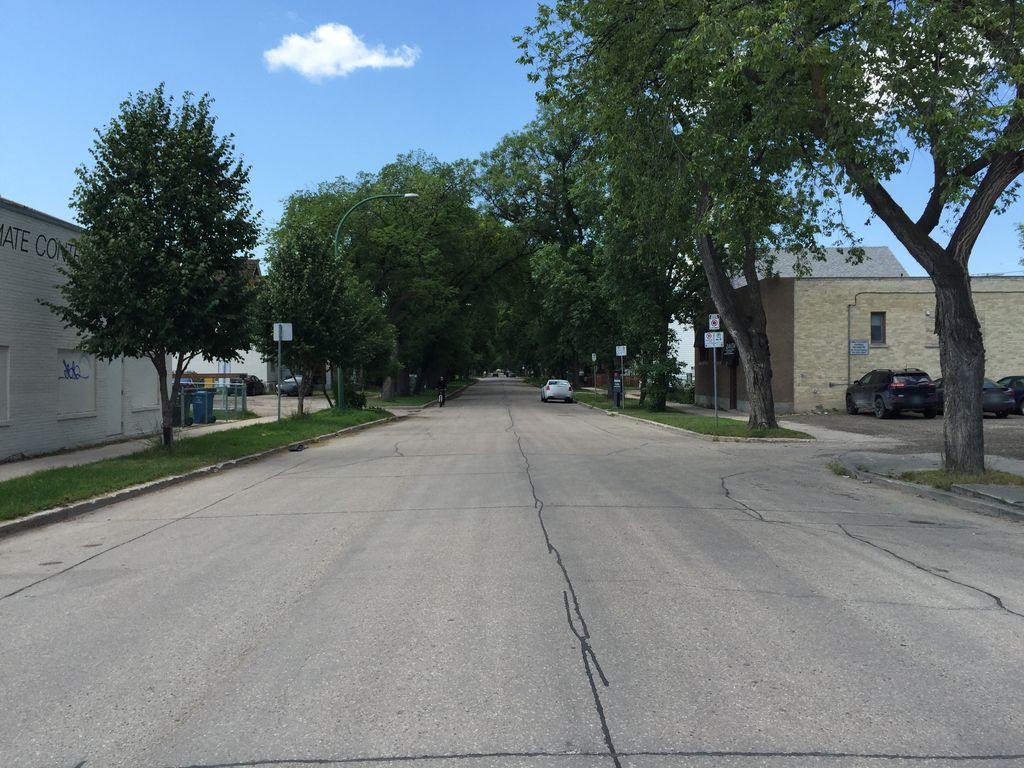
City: winnipeg